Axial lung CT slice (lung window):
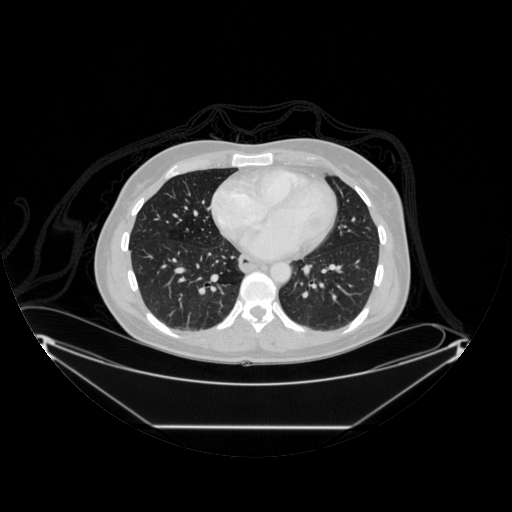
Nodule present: no